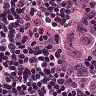
Metastatic tissue present: yes